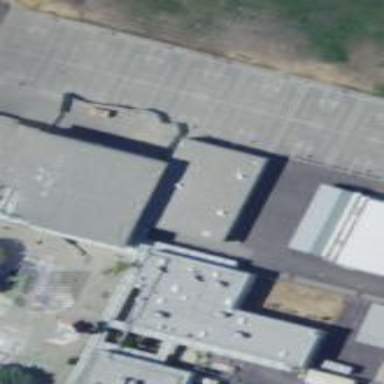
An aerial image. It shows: School building.